Interaction volume radius: 10 \u00c5
Interaction volume height: 10 \u00c5
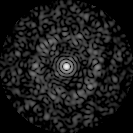
Disorder parameter: 0.8304